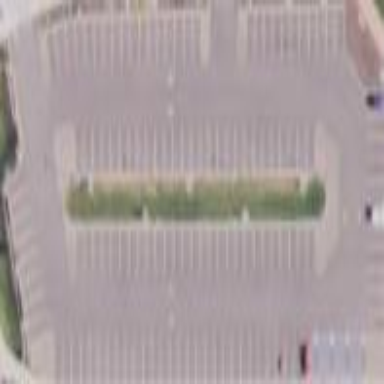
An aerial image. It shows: Parking area.